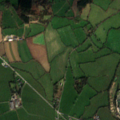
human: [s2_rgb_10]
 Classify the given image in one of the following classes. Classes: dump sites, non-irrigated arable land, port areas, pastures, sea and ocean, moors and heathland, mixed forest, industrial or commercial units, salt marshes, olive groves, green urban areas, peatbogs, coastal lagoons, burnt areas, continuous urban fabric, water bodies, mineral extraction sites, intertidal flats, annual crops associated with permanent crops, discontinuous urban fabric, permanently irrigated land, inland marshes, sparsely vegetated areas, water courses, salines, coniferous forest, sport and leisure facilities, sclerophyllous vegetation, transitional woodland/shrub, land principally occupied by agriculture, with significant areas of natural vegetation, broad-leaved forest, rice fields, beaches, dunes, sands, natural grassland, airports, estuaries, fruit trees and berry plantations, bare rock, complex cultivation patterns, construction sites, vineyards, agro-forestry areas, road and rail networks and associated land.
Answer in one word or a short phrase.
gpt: pastures, coniferous forest